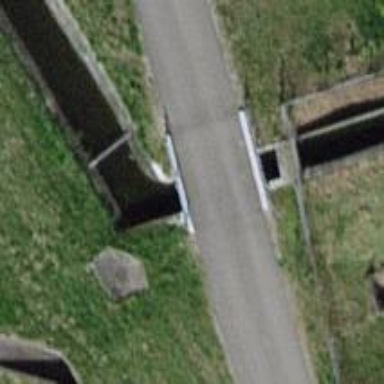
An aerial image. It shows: Culvert tunnel that serves as drain for the waterway.